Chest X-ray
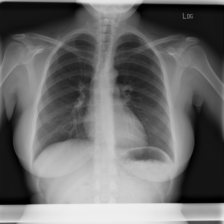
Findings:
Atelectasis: negative
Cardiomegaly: negative
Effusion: negative
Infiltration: negative
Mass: negative
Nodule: negative
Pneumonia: negative
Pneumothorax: negative
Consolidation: negative
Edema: negative
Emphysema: negative
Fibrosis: negative
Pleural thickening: negative
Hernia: negative